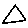
Label: triangle